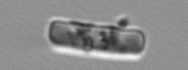
Label: Guinardia_delicatula